Aerial crown-view tile of a tropical tree (Barro Colorado Island, Panama), acquired 20250414:
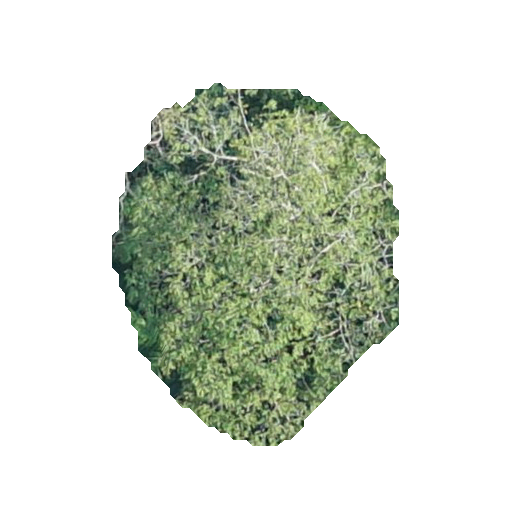
Species: Dipteryx oleifera
GBIF accepted scientific name: Dipteryx oleifera
Crown area: 114.124 m²